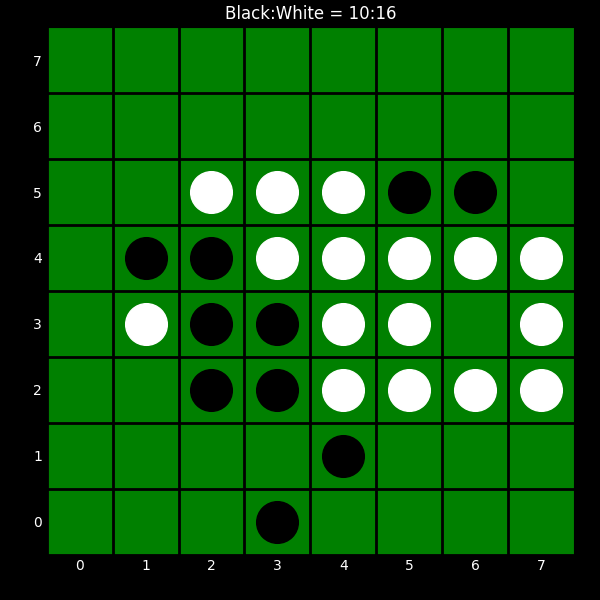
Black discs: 10
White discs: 16